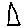
Label: triangle